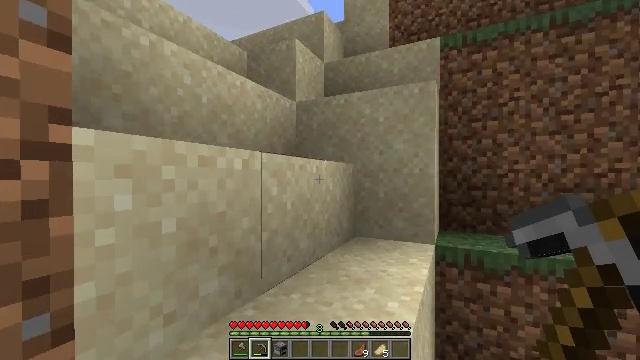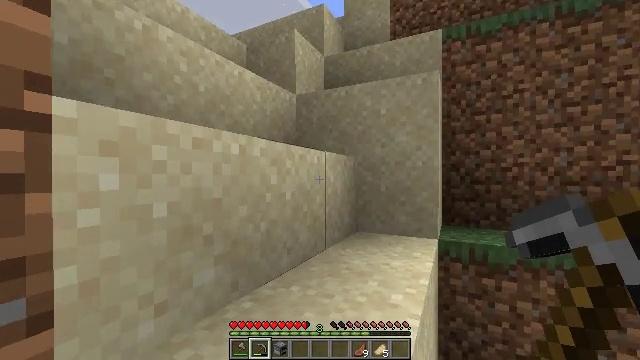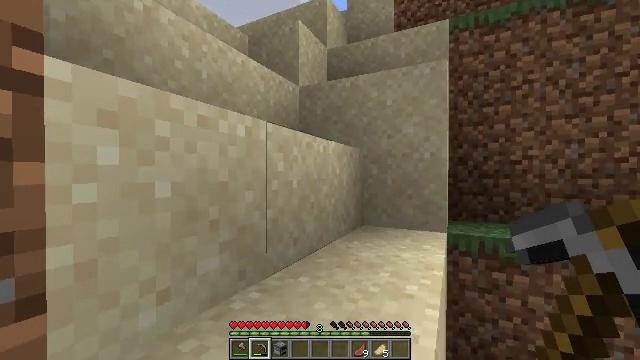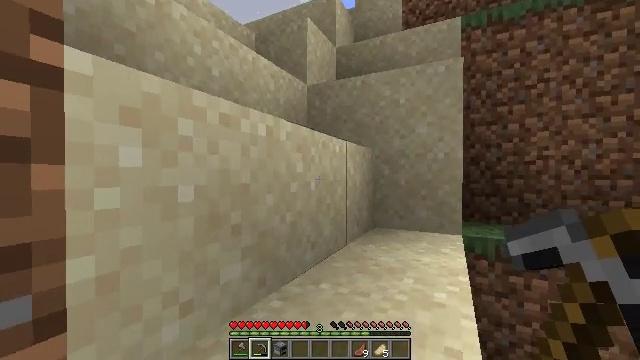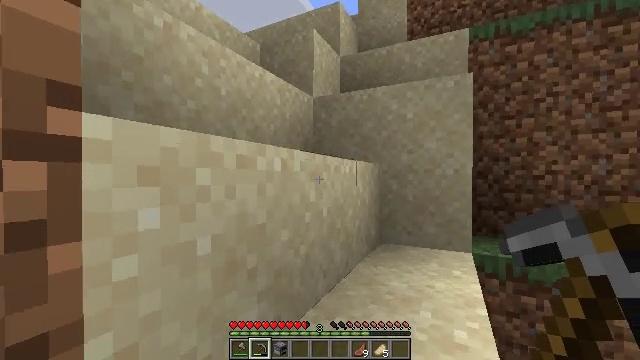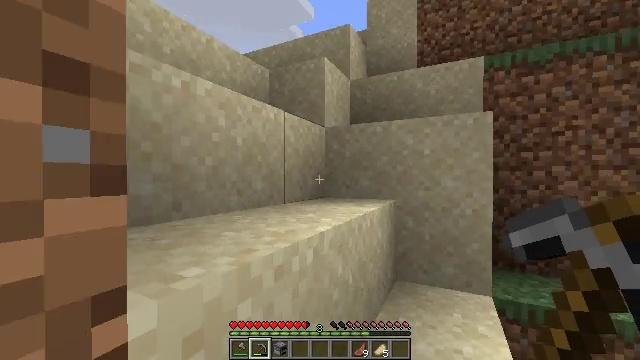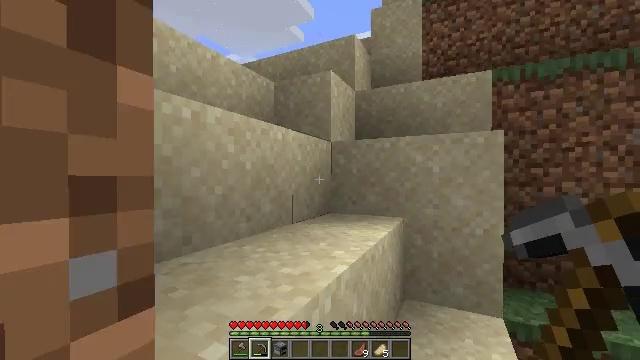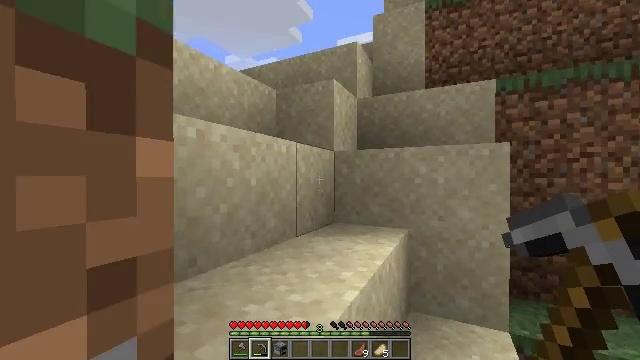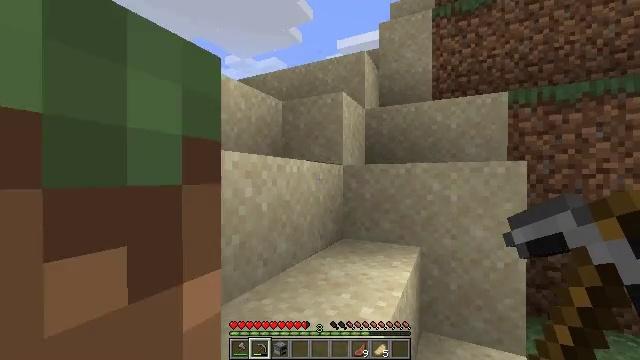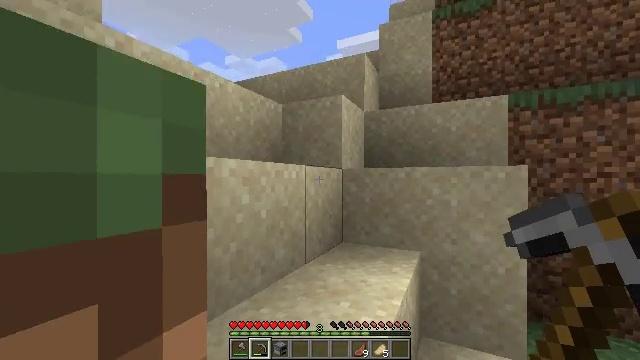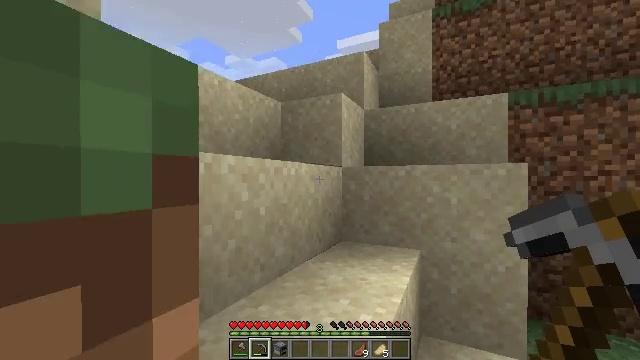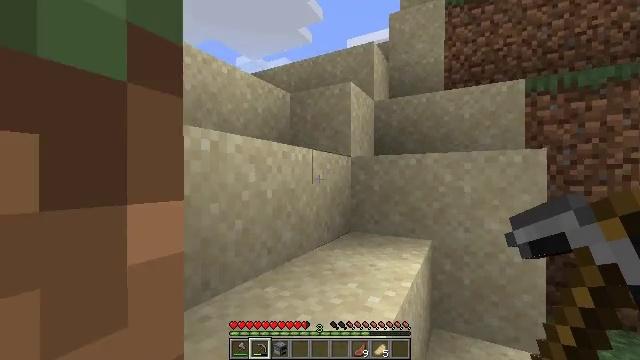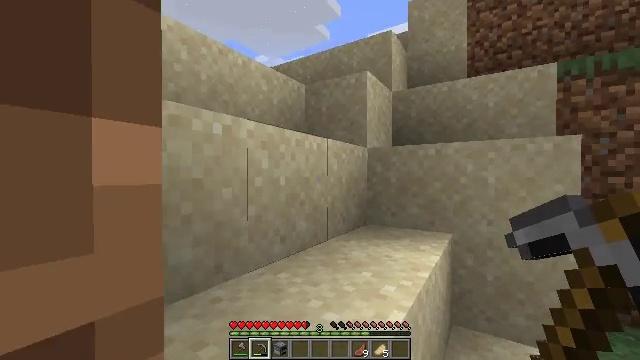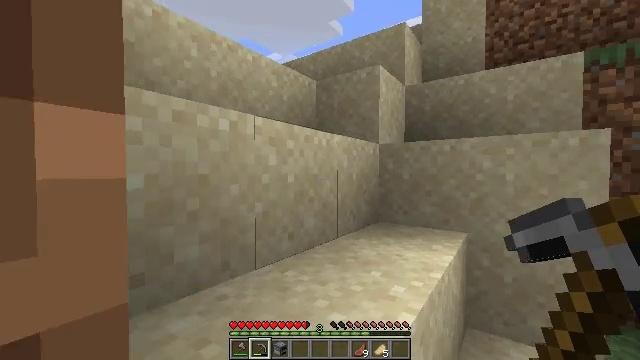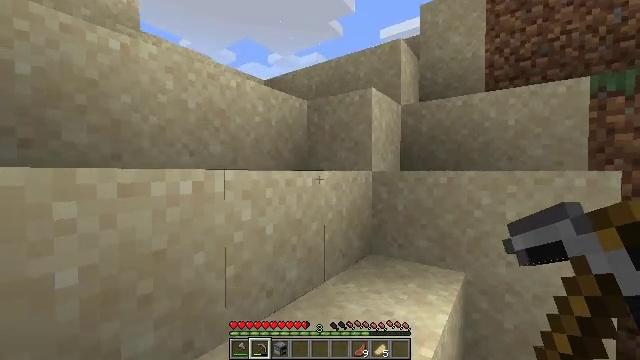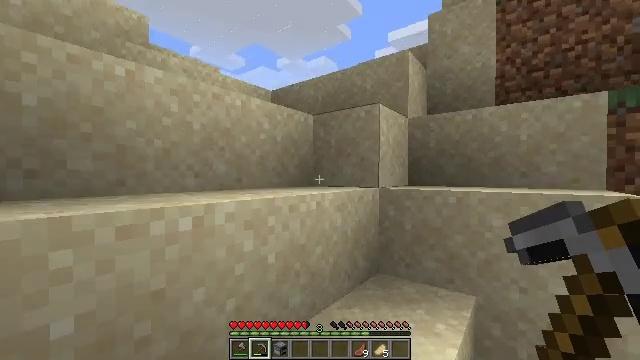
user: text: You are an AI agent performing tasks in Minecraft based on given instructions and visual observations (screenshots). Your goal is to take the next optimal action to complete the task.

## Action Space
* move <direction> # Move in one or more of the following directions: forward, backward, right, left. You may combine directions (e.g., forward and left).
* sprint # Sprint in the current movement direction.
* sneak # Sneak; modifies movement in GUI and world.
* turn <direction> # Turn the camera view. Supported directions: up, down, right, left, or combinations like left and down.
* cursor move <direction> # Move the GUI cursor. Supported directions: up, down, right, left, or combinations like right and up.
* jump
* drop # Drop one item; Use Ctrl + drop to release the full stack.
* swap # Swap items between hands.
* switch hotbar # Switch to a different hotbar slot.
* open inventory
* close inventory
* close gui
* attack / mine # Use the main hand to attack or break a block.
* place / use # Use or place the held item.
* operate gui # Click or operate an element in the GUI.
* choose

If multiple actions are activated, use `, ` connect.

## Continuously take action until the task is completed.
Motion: motion action
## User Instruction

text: Harvest sugar cane from the plant.
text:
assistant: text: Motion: move forward and move left, jump
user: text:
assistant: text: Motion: move forward and move left, jump
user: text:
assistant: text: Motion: move forward and move left, jump
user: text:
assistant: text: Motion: move forward and move left, jump
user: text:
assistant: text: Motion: move forward and move left, jump
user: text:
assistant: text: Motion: move forward and move left, jump
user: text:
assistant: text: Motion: move forward and move left, jump
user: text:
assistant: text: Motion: move forward and move left, jump
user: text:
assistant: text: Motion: move forward and move left, jump
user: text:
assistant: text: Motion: move forward and move left, jump
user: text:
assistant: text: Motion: move forward, turn left, jump
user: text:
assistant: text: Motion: move forward, turn left, jump
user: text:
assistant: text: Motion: move forward, turn left, jump
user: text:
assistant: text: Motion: move forward, jump
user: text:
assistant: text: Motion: move forward, turn left, jump
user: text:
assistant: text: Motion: move forward, turn left and up, jump
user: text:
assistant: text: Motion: move forward, turn left and up, jump
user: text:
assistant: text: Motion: move forward, turn left, jump
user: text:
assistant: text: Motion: move forward, jump
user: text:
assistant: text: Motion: move forward, turn left, jump
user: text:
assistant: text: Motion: move forward, jump
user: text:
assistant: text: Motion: move forward, turn left, jump
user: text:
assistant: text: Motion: move forward, turn left, jump
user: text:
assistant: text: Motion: move forward, turn left, jump
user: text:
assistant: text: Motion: move forward, turn left, jump
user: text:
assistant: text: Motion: move forward, turn left, jump
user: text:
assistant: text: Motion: move forward, jump
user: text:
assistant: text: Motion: move forward, jump
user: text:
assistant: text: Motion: move forward, jump
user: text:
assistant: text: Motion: move forward, jump